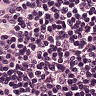
Metastatic tissue present: no